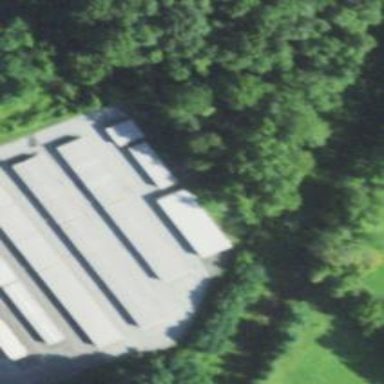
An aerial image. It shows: Building used for storage rental.